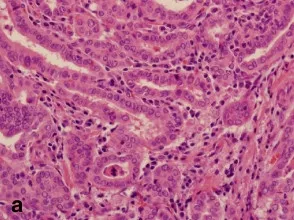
Pathological finding reveals a papillary carcinoma. X400, hematoxylin, and ,eosin stain.
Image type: pathology (h&e)